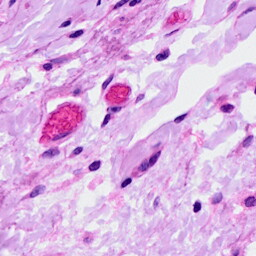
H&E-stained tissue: Ovarian